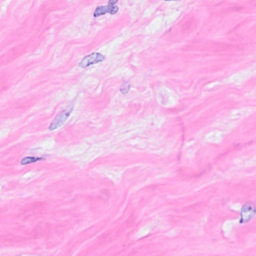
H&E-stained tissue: Breast